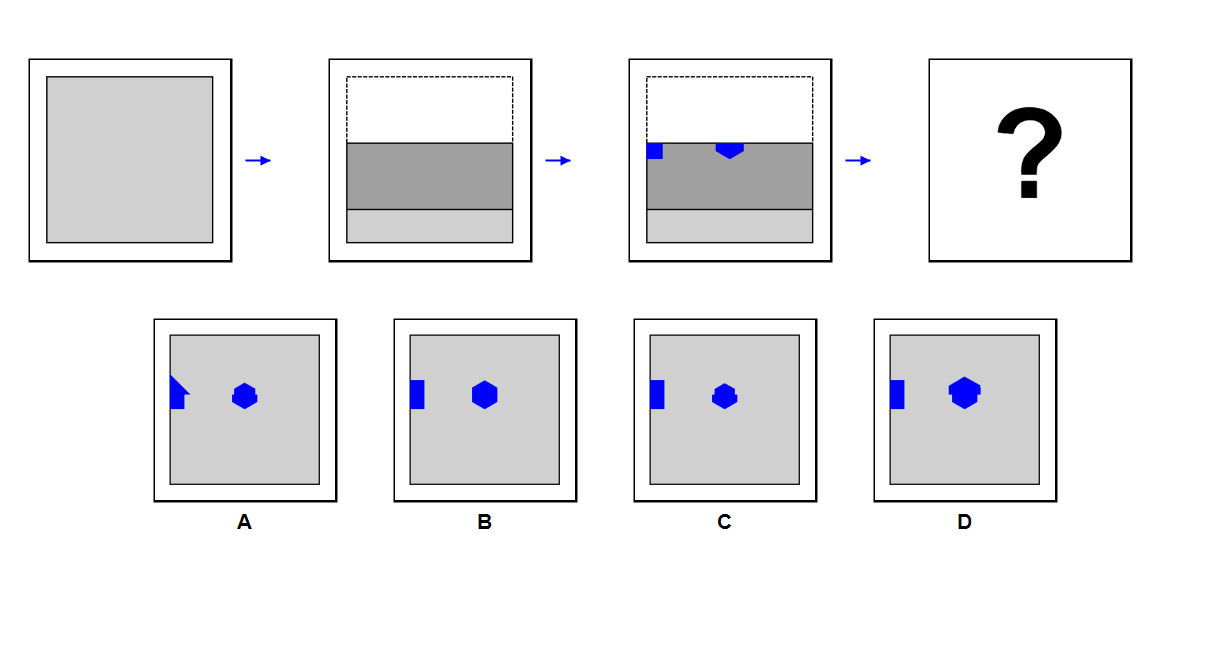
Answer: B